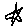
Label: star